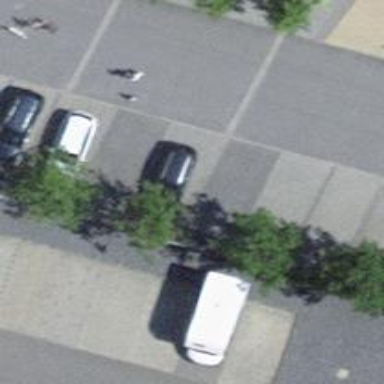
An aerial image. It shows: Parking available on the street side.